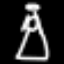
Label: angel